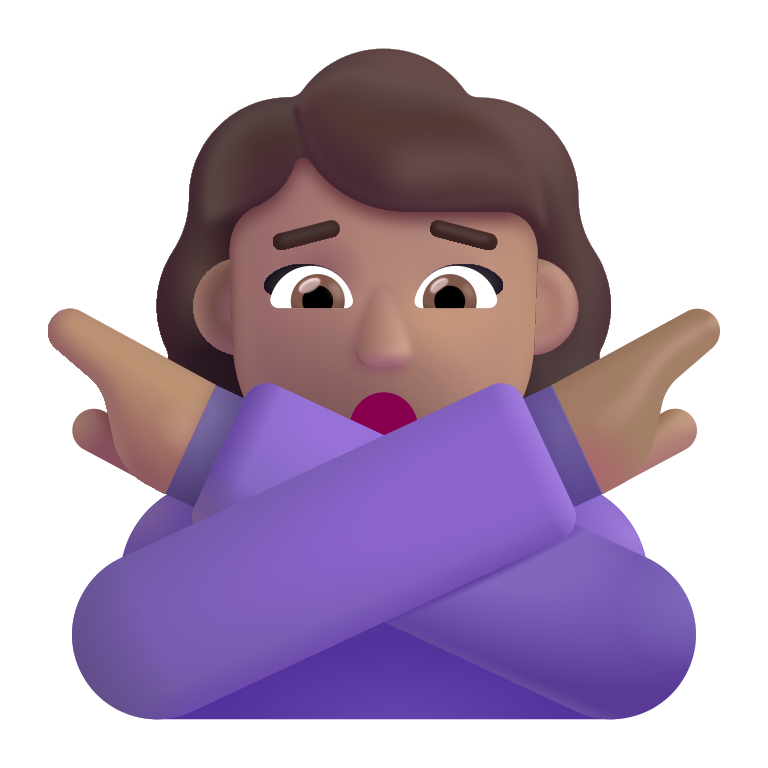
woman gesturing no color